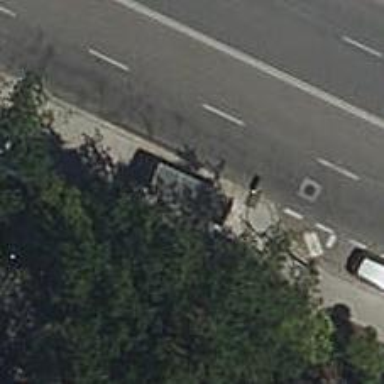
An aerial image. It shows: Bus stop with platform for public transport.